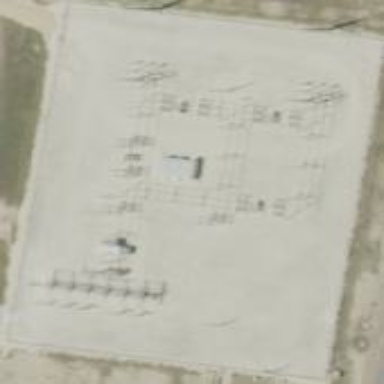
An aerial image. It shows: Distribution substation surrounded by fence.